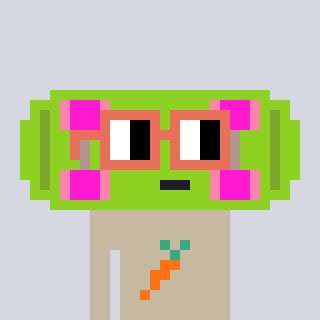
a pixel art character with square orange glasses, a skateboard-shaped head and a bege-colored body on a cool background